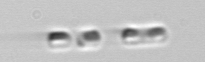
Label: Skeletonema